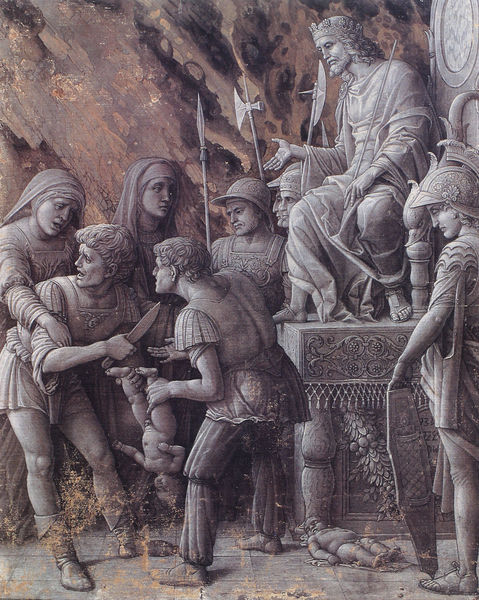
Titel: Das Urteil des Solomon
Künstler: Andrea Mantegna
Institution: Paris, Musée du Louvre
Schlagwörter: mann, frauen, gericht, herodes, messer, tot, kind, renaissance, kinder, relief, grisaille, könig, soldaten, thron, waffen, soldat, herrscher, rüstung, römer, jesus, zeus, dolch, macht, sper, sperr, grausam, war, kindermord, bethlehem, men, gun, kp, mann frau waffen kind herodes bibel, play, womens